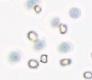
Label: Phaeocystis